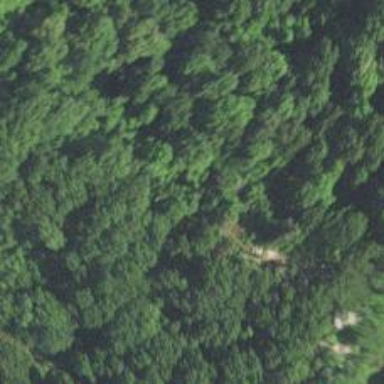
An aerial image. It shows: Natural ridge.